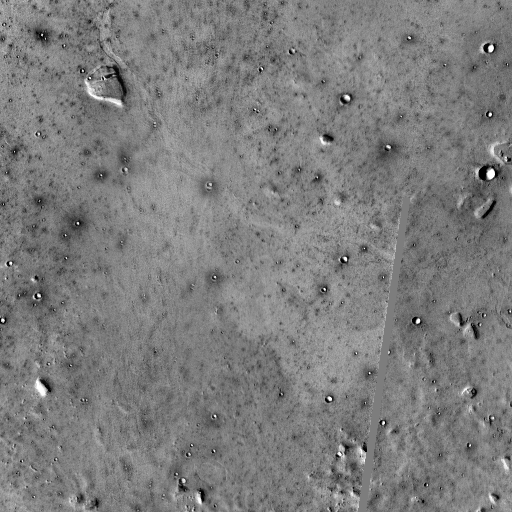
Crater classes present: Background, Other